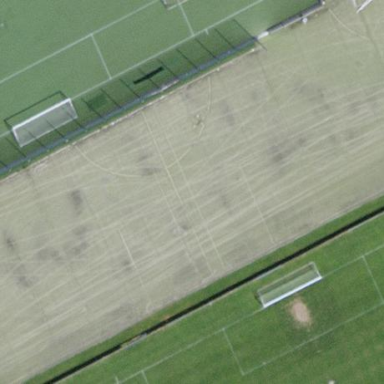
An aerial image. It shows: Soccer pitch for outdoor sports and leisure activities.